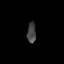
Tissue: prostate
Cell type: Fibroblasts
Senescence score: 0.7283
Nuclear area (px): 174
Mean DAPI intensity: 69.063